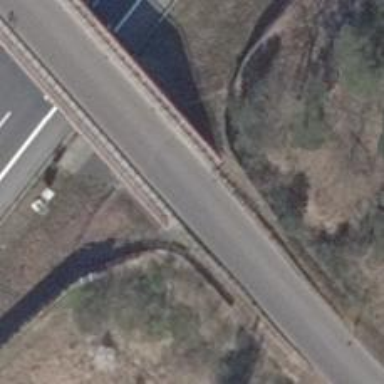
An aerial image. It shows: Tertiary road on bridge with asphalt surface.